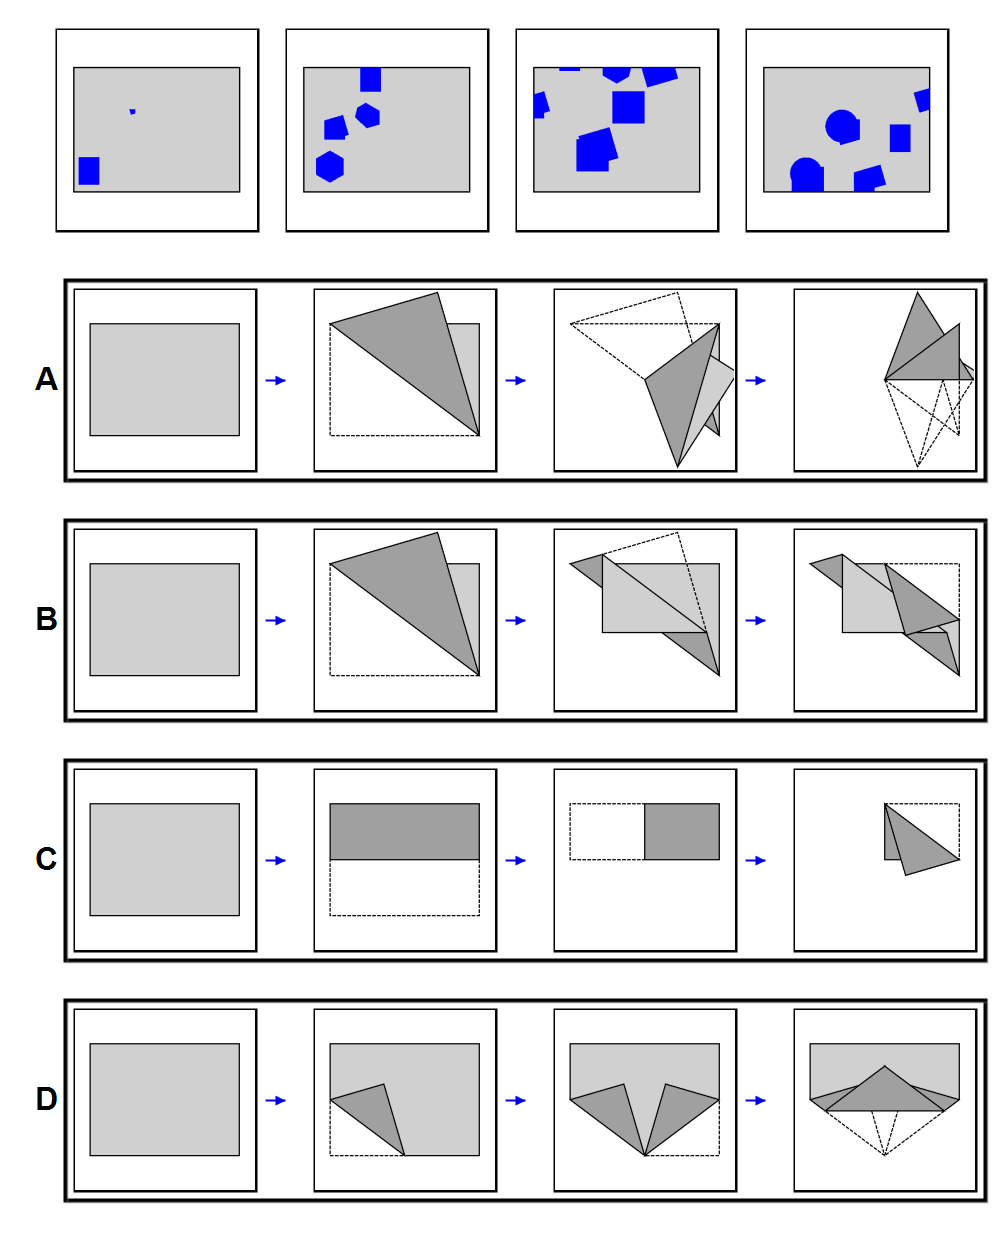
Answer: B